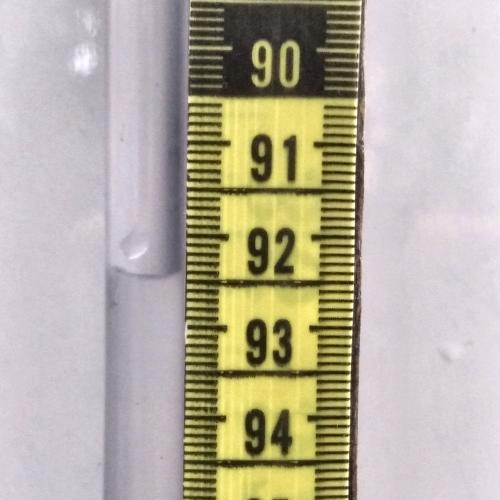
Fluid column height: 92.4 cm